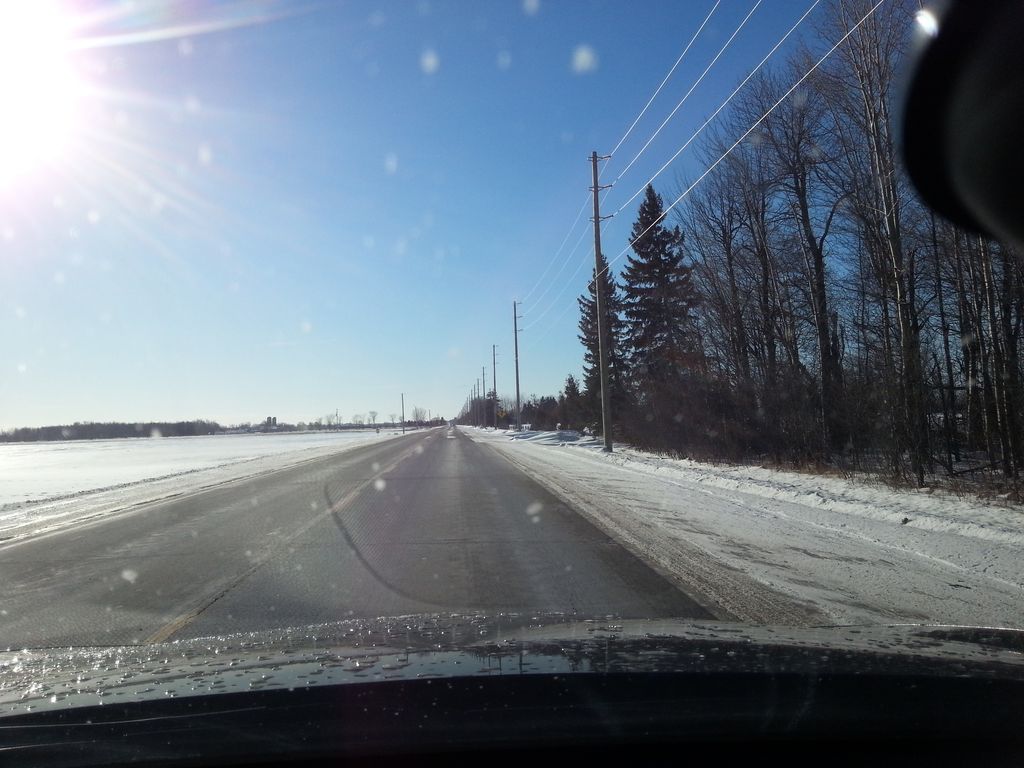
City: ottawa-gatineau